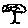
Label: tree